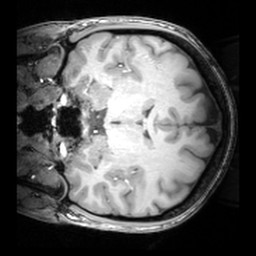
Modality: T1w
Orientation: coronal
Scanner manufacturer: siemens
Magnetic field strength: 3 T
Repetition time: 1.81 s
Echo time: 0.00345 s